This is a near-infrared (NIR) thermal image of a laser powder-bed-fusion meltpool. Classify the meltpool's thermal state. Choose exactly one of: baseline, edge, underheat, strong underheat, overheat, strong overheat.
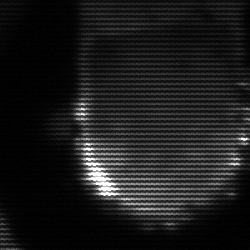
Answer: baseline